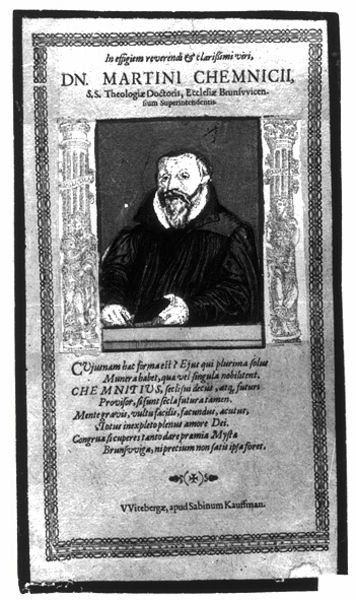
Titel: Bildnis des Martin Chemnitz
Künstler: Sabine Kauffmann
Institution: (Seriendruck)
Schlagwörter: hand, mann, weiß, grau, hut, nase, schwarz, säulen, tisch, zeichnung, muster, ornament, alt, bart, hemd, augen, falten, gesicht, kragen, rahmen, vollbart, bild, bildnis, herr, hände, portrait, porträt, geistlicher, gewand, haare, halbfigur, kutte, mantel, frontal, schrift, papier, rahmung, grafik, graphik, pause, rand, inschrift, büste, ornamente, deutsch, bucht, unterschrift, buch, kreuz, linie, druck, stich, titel, seite, text, überschrift, titelblatt, anfang, buchdruck, buchseite, sims, talar, prediger, pfarrer, eck, priester, mönch, gelehrter, urkunde, kupferstich, beschreibung, doktor, chemie, riss, kauffmann, rahment, latein, lateinisch, frontispiz, martin, reformation, geand, seriendruck, ext, theologe, wittenberg, protestant, theologie, anglitz, braunschweig, chemnici, chemnicii, chemnicius, chemnitz, dn martini, echteck, kraagen, kupoferstich, martini, reformiert, viereckr, zeitschfift, überschirfe, kauffman, #schrift, bbuch, kaufman, frontisipz, martik, salimon kauffman, chemnicil, anang, chenicii